Question: I try to paint on my MainWindow. I use this sample code:
MainWindow.xaml.cs
'''
namespace WpfApplication4
{
public partial class MainWindow : Window
{
public MainWindow()
{
InitializeComponent();
}
protected override void OnRender(DrawingContext drawingContext)
{
Trace.WriteLine("OnRender");
drawingContext.DrawRectangle(Brushes.Red, new Pen(Brushes.Black, 5), new Rect(20, 20, 250, 250));
base.OnRender(drawingContext);
}
}
}
'''
MainWindow.xaml
'''
<Window x:Class="WpfApplication4.MainWindow"
xmlns="http://schemas.microsoft.com/winfx/2006/xaml/presentation"
xmlns:x="http://schemas.microsoft.com/winfx/2006/xaml"
Title="MainWindow" Height="400" Width="600">
</Window>
'''
In the output window I see the message "OnRender", but nothing is drawn.

What am I doing wrong?
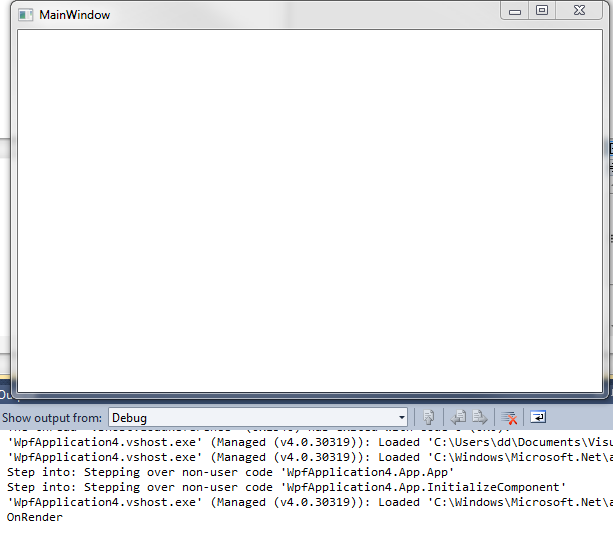
Answer: Set 'Background="Transparent"'in the Window's XAML.
And always call 'base.OnRender' before your own drawings, since you want to draw the base class drawings (if any).